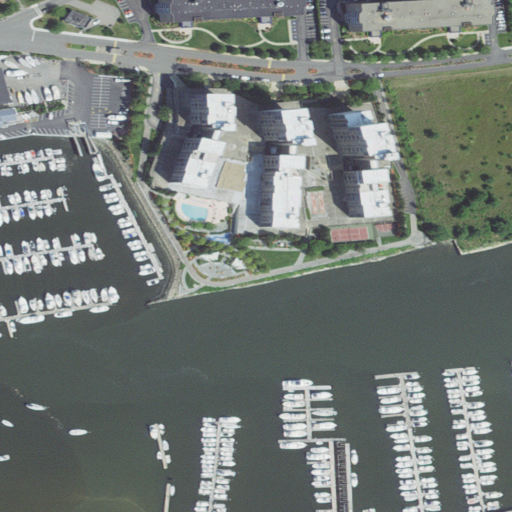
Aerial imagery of cape in Massachusetts named Lower Neck containing high intensity development, open water, medium intensity development, low intensity development, open development, and herbaceous wetlands